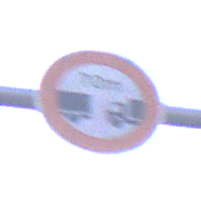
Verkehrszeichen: VerbotUnterschreitenMindestabstand
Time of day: SunriseSunset
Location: Outdoor (Nature)
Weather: Clear
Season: NotSpecified
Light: Natural